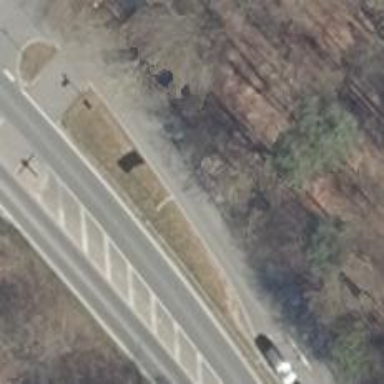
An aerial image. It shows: Asphalt path.